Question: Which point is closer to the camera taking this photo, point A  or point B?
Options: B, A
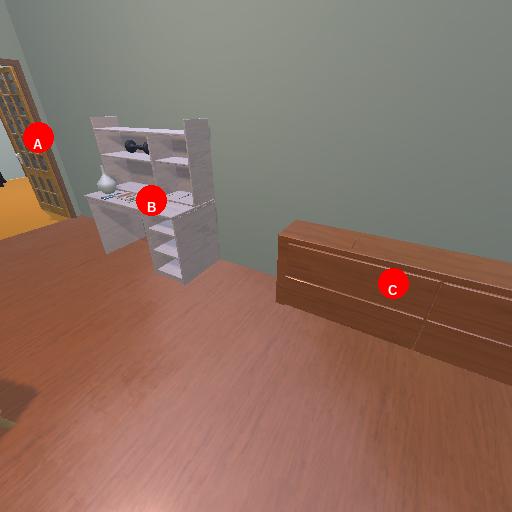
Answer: B